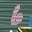
Label: 6